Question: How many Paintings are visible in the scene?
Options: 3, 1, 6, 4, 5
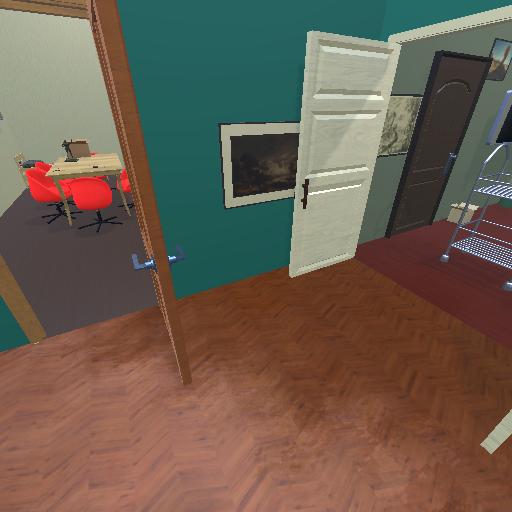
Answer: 3